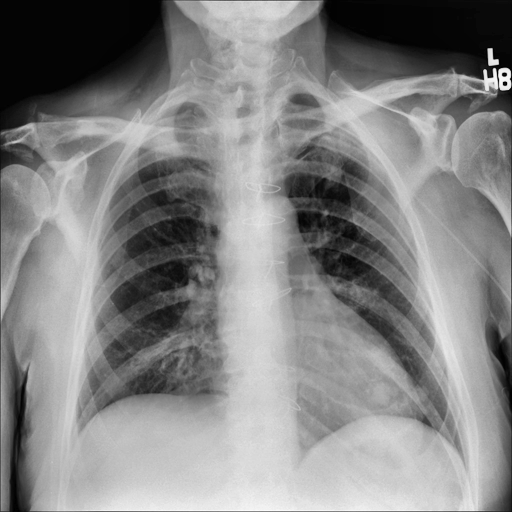
Finding: NORMAL